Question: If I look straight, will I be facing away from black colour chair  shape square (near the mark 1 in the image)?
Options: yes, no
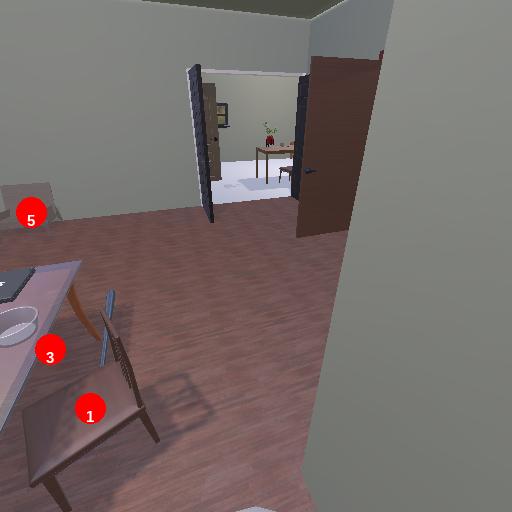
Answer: yes